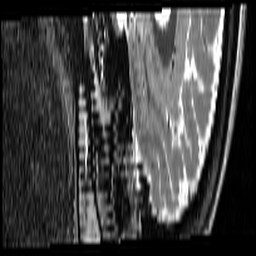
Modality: T2w
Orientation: sagittal
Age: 36
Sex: female
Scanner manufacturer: siemens
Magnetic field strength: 3 T
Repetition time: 5.19 s
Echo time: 0.085 s